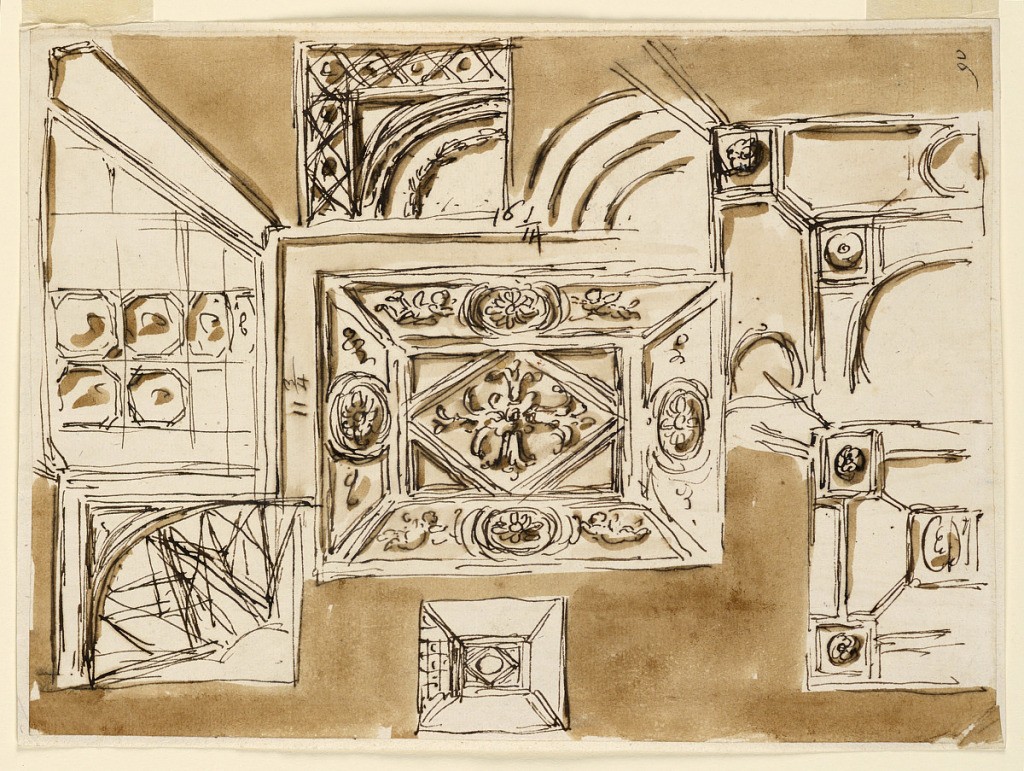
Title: Designs for Ceiling Decoration
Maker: Giuseppe Barberi, Italian, 1746–1809
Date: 1746–1809
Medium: Pen and brown ink, brush and brown wash off-white laid paper, lined
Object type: Drawing
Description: Various designs for ceiling decoration with rosettes, putti, and monogram, among other elements.